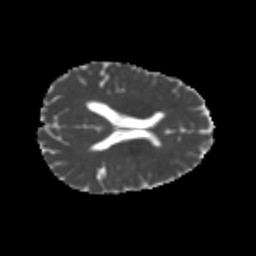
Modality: MD
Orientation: axial
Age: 24
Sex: female
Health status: healthy
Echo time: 0.074 s